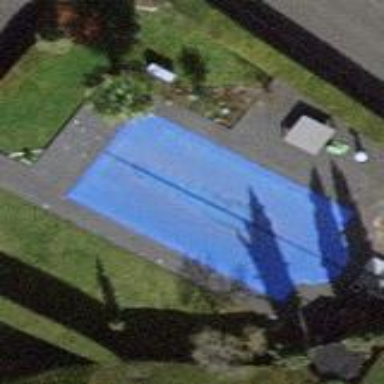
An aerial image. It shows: Swimming pool located in leisure land.